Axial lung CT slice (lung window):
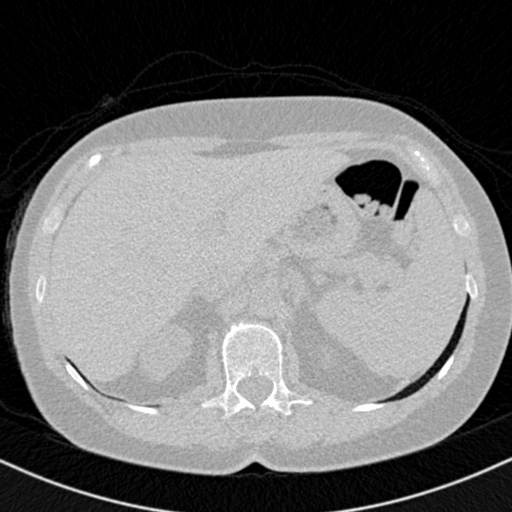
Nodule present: no